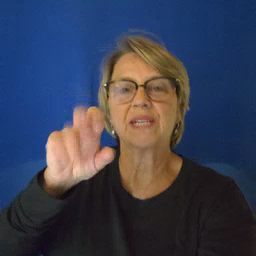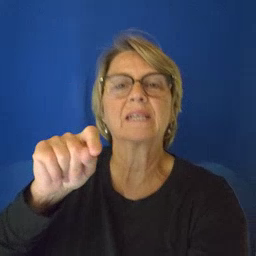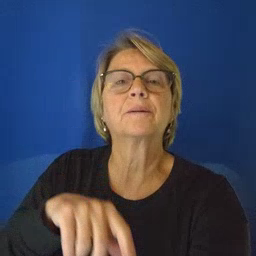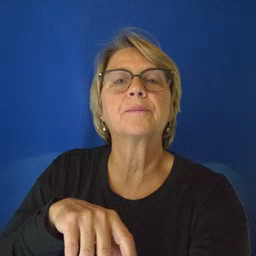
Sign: feet